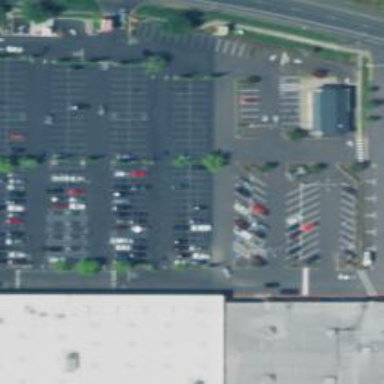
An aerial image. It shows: Parking space is available.